You are looking at a signal-to-image encoding: consecutive vibration samples arranged as the rows of a grayscale square. Determine the bearing's health state. Answer with exactly one of: normal, inner_race, outer_race, ball.
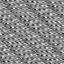
Answer: outer_race